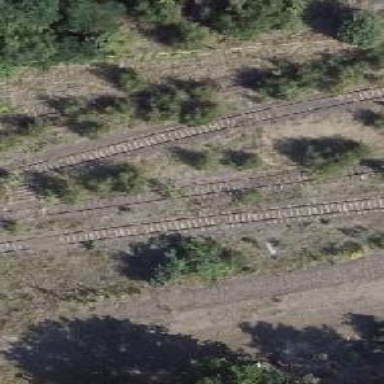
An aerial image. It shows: Abandoned railway yard.